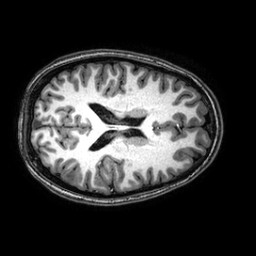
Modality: T1w
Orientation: axial
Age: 20
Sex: female